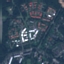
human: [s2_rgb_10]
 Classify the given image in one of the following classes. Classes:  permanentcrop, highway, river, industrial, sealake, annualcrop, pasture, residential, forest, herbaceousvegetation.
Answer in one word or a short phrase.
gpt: Residential